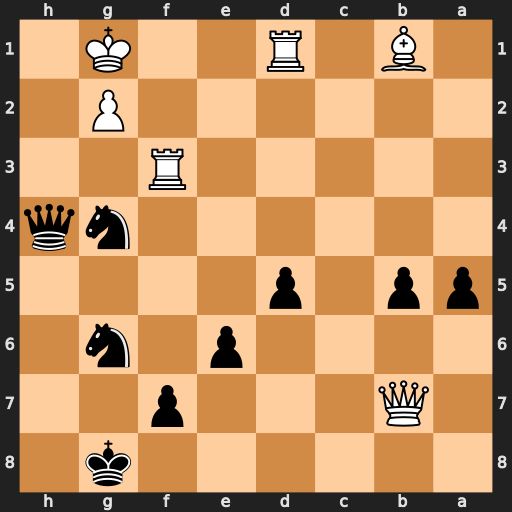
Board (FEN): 6k1/1Q3p2/4p1n1/pp1p4/6nq/5R2/6P1/1B1R2K1
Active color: b
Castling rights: -
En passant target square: -
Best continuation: Qh2+ Kf1 Qh1+ Ke2 Qxg2+